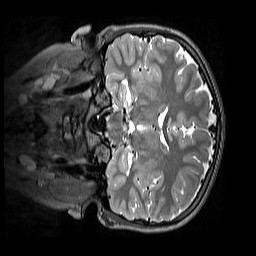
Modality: T2w
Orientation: coronal
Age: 10
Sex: female
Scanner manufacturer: siemens
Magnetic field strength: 3 T
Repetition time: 3.2 s
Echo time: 0.408 s